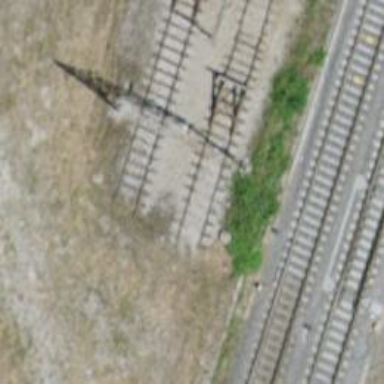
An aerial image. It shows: Railway buffer stop.